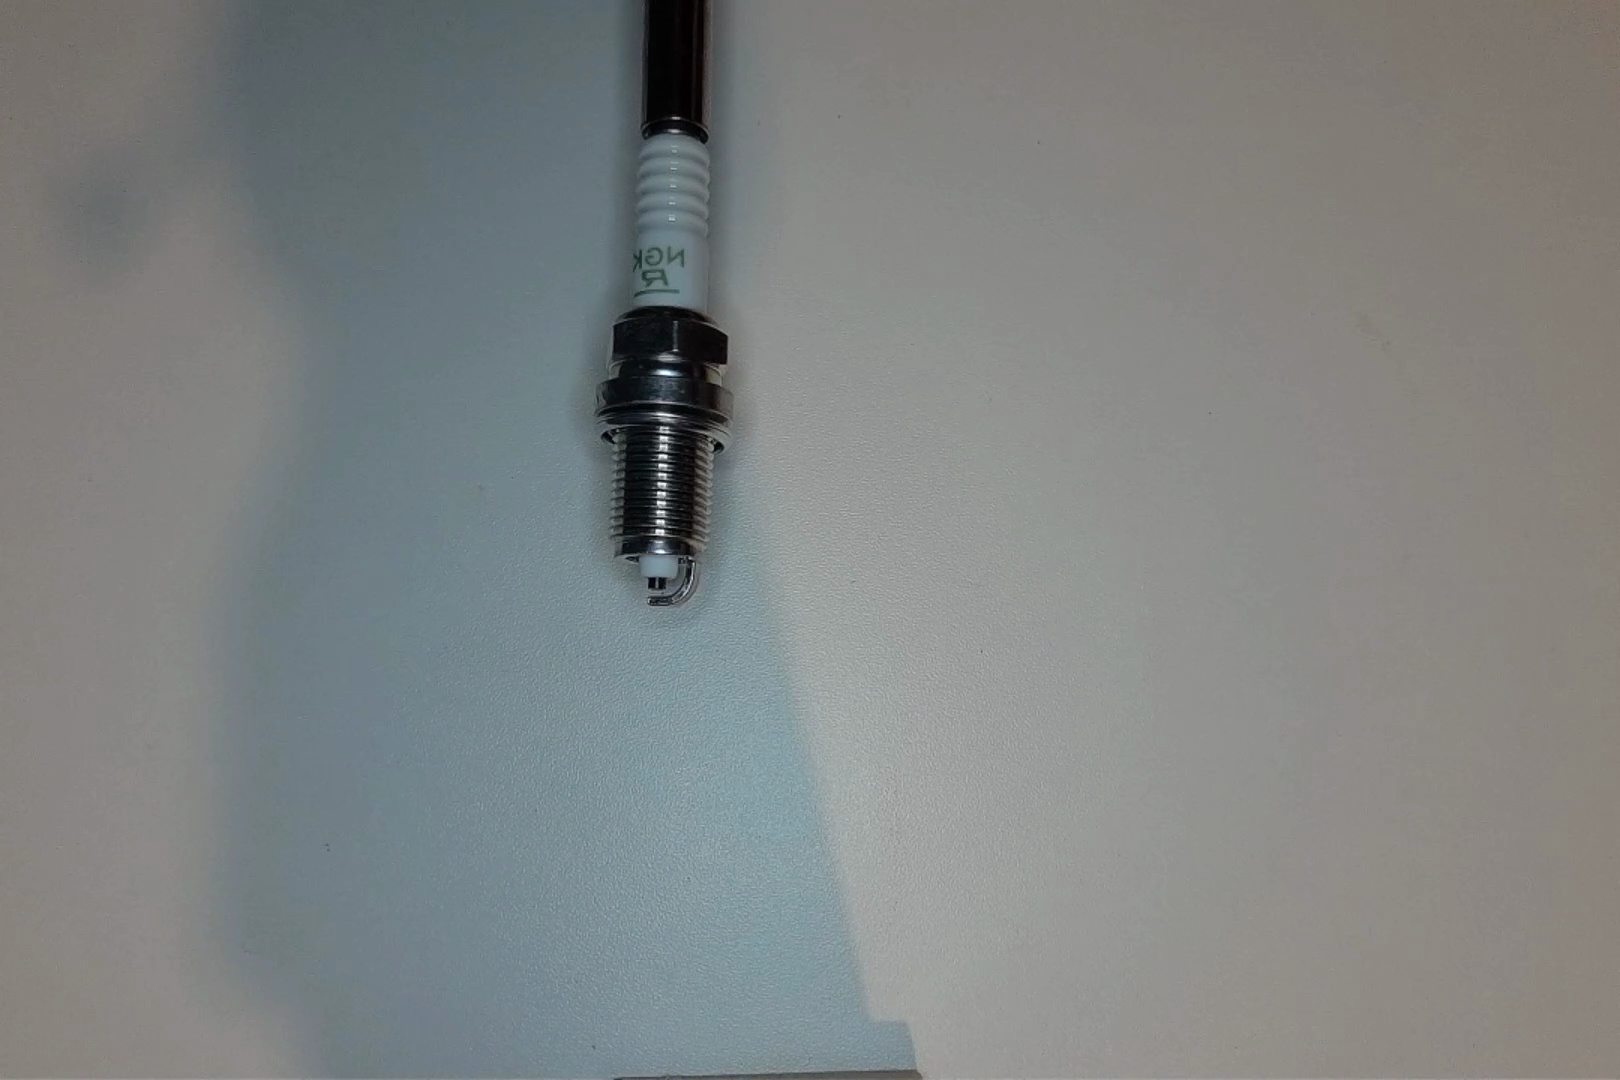
Label: normal